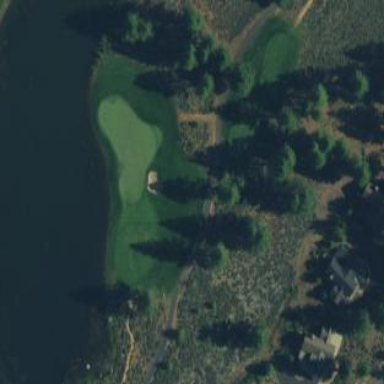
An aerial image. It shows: Scenic view of water hazard on golf course. The natural water feature adds beauty to the landscape.